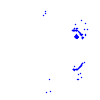
Particle: proton